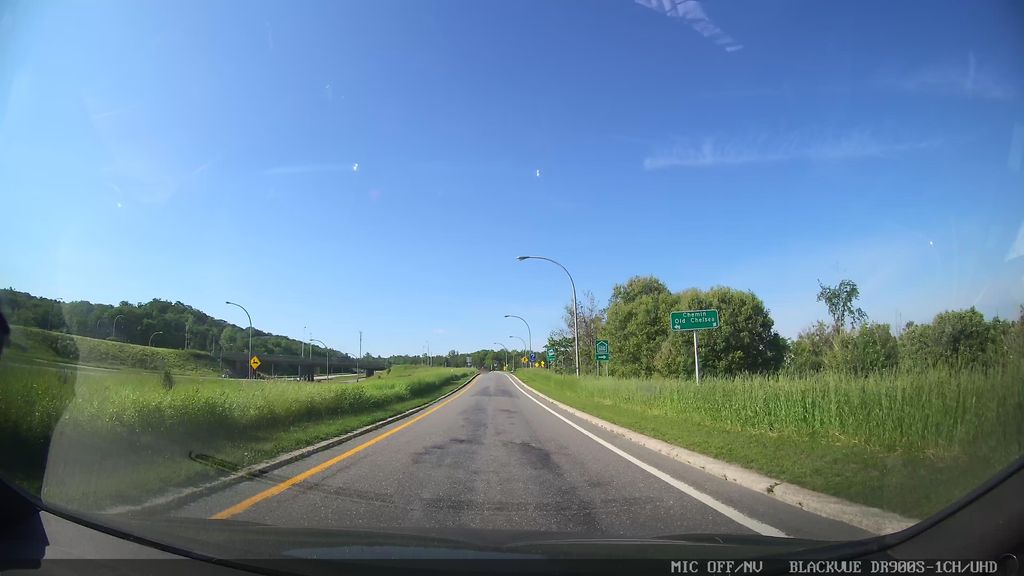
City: ottawa-gatineau